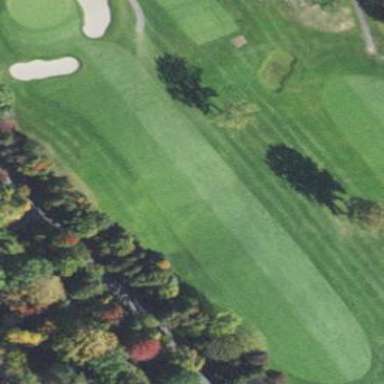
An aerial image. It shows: Scenic golf fairway.